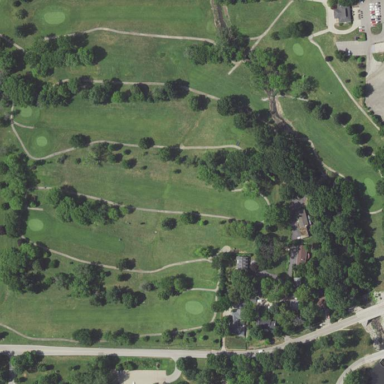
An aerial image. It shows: Golf course surrounded by greenery.